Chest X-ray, PA view. Patient: 66 years old, sex F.
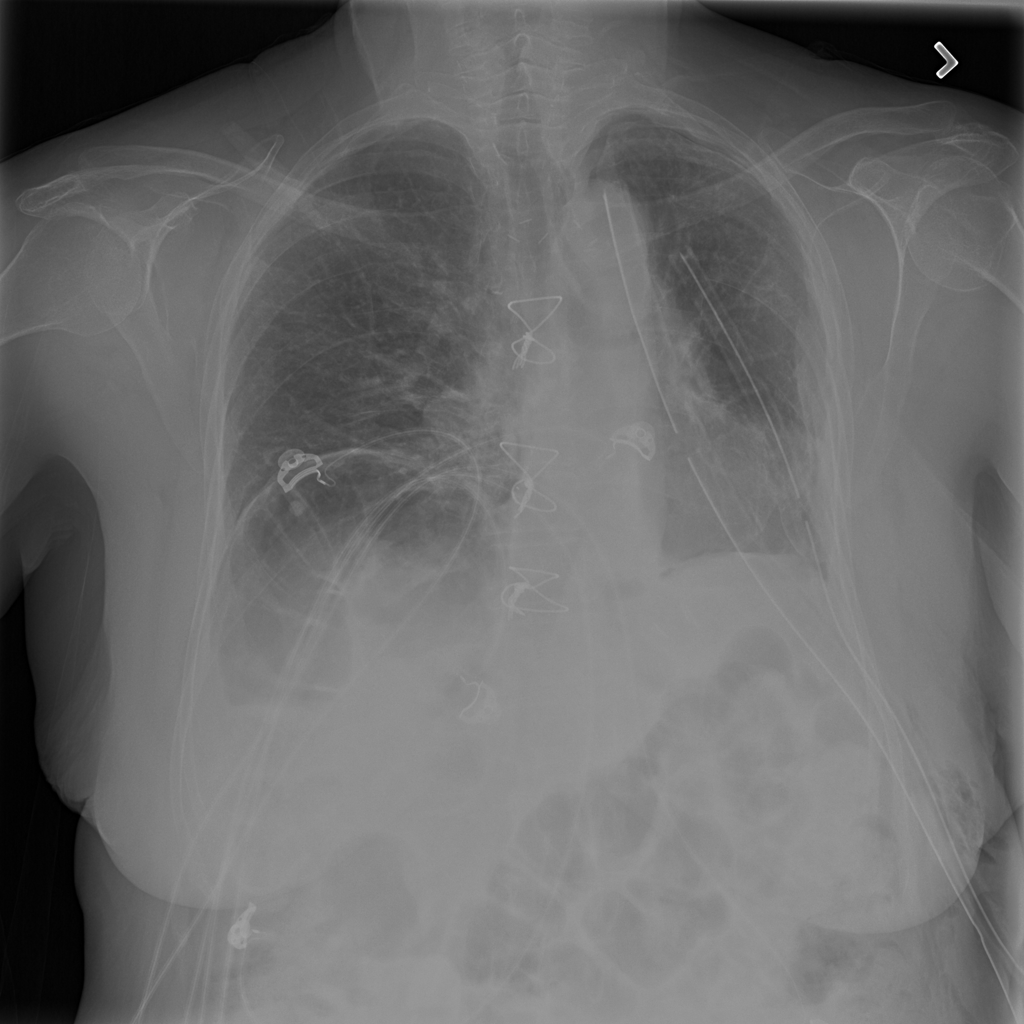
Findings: Infiltration